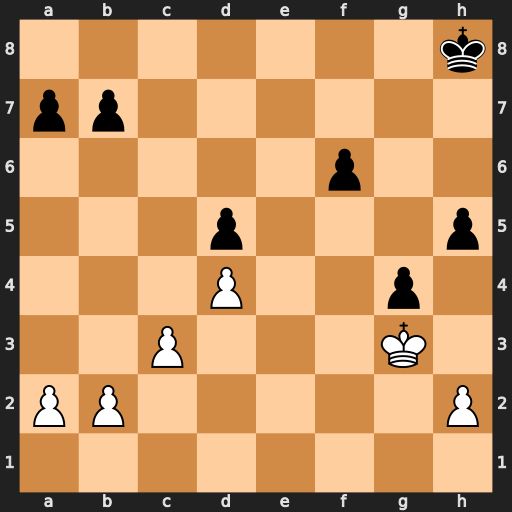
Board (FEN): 7k/pp6/5p2/3p3p/3P2p1/2P3K1/PP5P/8
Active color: w
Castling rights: -
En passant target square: -
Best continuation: Kh4 Kg7 Kxh5 g3 hxg3